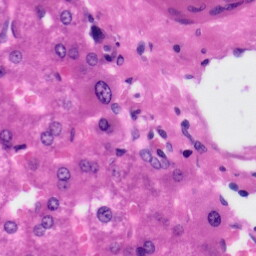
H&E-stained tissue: Liver